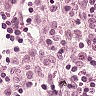
Metastatic tissue present: no